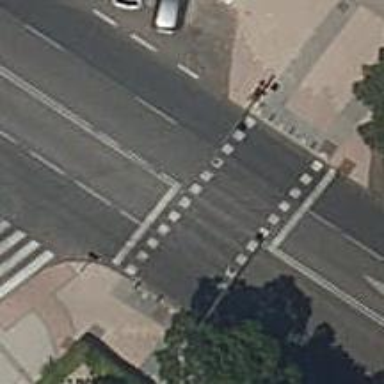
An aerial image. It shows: Crossing with traffic signals.